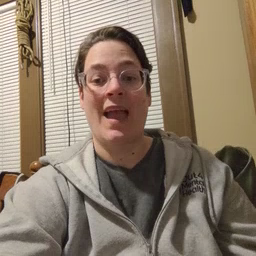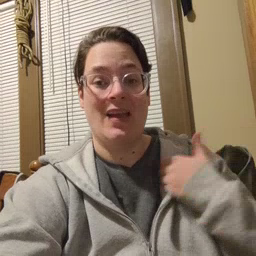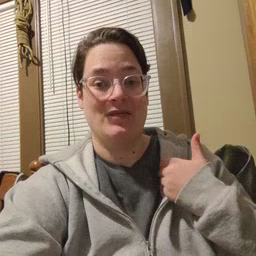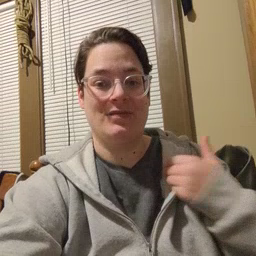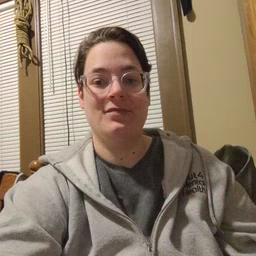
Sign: have